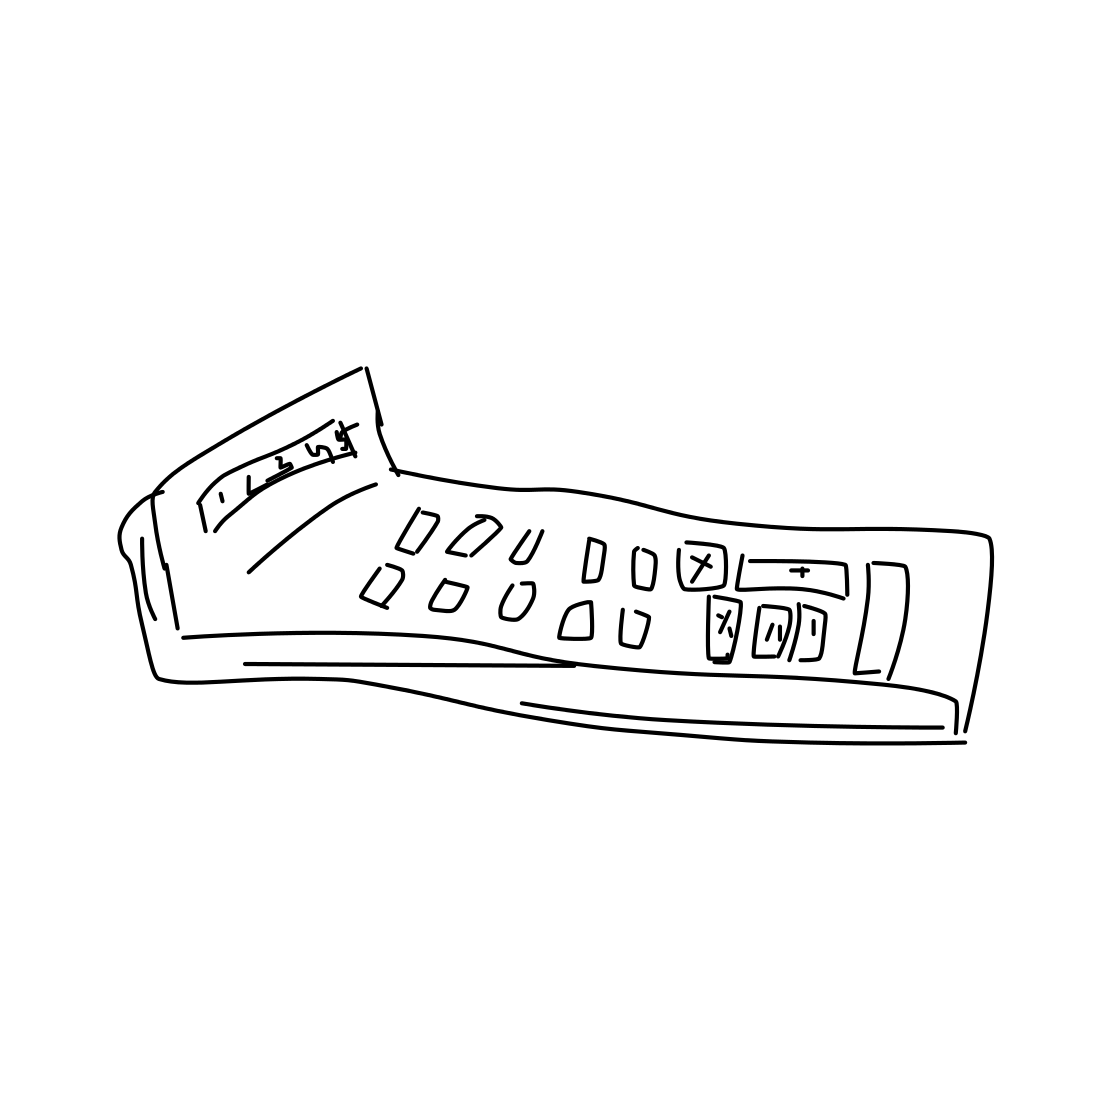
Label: calculator